Field crop: maize
Growth stage: 2
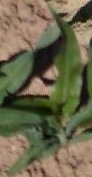
Species: maize